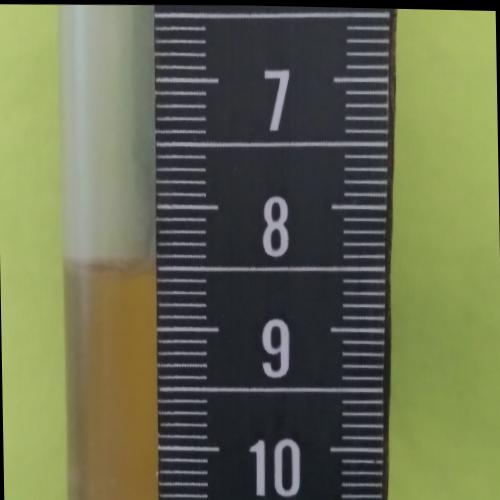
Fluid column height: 8.5 cm